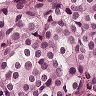
Metastatic tissue present: yes